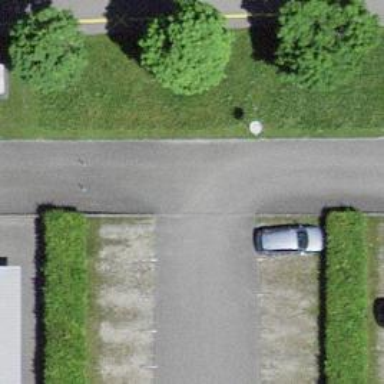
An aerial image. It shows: Road serving as parking aisle.